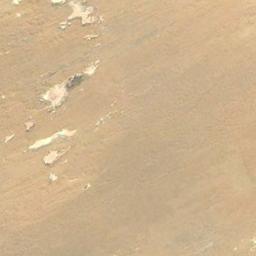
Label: desert